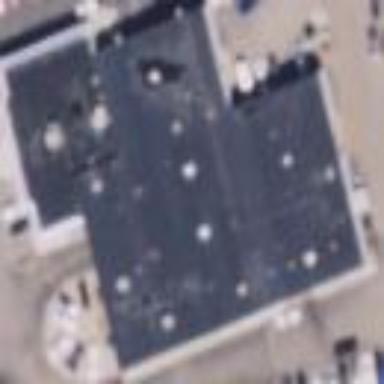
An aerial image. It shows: Building housing car shop.